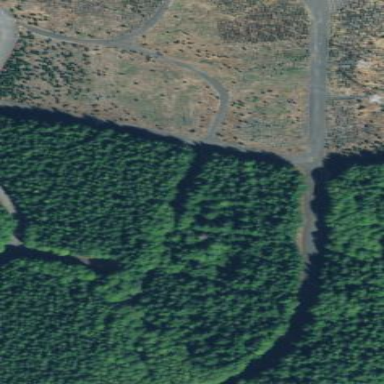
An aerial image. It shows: Forest area primarily used for growing Christmas trees.